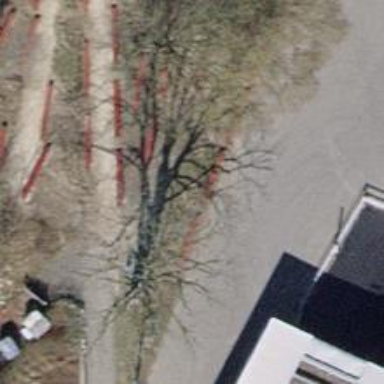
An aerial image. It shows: Red bench.